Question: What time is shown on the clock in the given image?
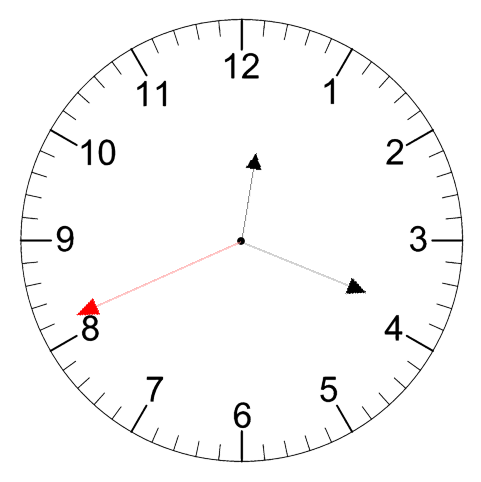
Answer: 12:18:41